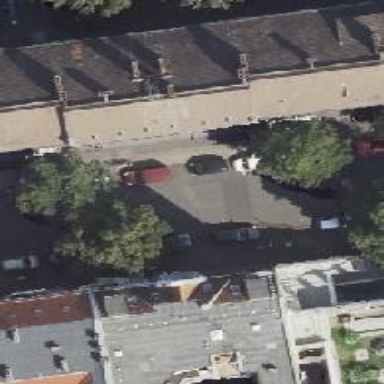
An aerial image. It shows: Bicycle parking located on the sidewalk.